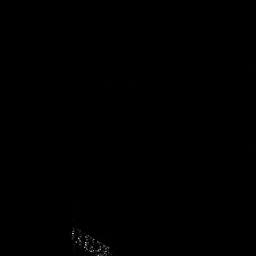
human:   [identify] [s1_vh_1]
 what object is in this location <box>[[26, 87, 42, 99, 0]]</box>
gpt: <ref>1 medium ship at the bottom</ref>